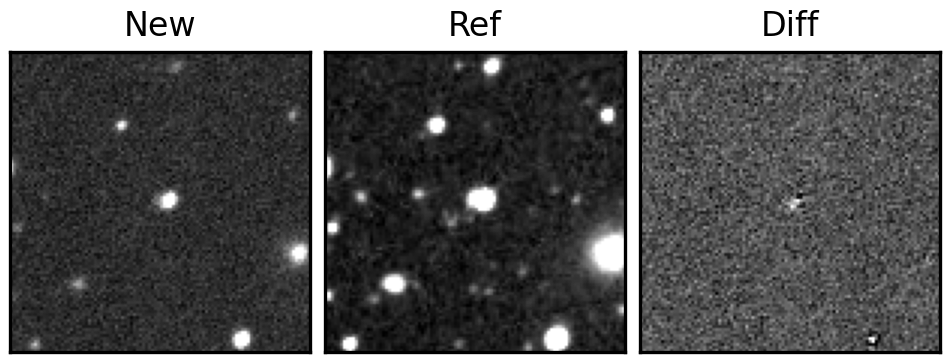
Label: real